Question: I read some online articles and they say that tag represent the browser window, so is equals to the browser window size. If the size is greater than the size, then the scrollbar will show up. So it is the element that controls to display the scrollbar or not.
It's like in this picture:

You may think of it like:
'''
html { overflow: auto; }
'''
So if want to hide the scroll bar on purpose, I would do:
'''
// myCSS.css
html { overflow: hidden;// override default }
'''
If I want to scroll to a position of the body:
'''
var position = 500;
$('html').animate({scrollTop: position}, 1000);
'''
This sounds all promising. But I used FireBug to check the height of the tag, they are always greater or equal than the size of . (Assuming a default webpage with no css, and contents in body exceed window size) The tag size is not really the size of the browser window, and it is more of the size of element.
So where does the scrollbar really come from? How does the scrollbar really work?
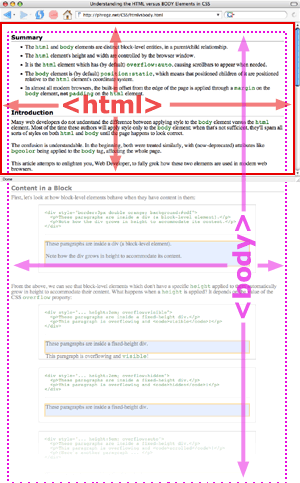
Answer: > I read some online articles and they say that html tag represent the
browser window, so html is equals to the browser window size. If the
body size is greater than the html size, then the scrollbar will show
up. So it is the html element that controls to display the scrollbar
or not.
That's very wrong indeed.1
What the <URL> says is
> When the viewport is smaller than the area of the canvas on which the
document is rendered, the user agent should offer a scrolling
mechanism.
Yet that doesn't seem quite correct either, since a scroll is not generally provided to move the viewport over areas of the canvas that have a negative x or negative y value, even if content is painted there.
The best I can establish is that the scroll bars are made available to move the viewport over the areas of the canvas which have a rendered box for 0 or positive x and y co-ordinates.
Whatever, neither the size of the html element box, nor the body element box are special. They are just rendered boxes on the canvas, the same as other elements. Other elements may be rendered outside those boxes, because of overflow or absolute positioning and the scroll mechanism will take the full size of those elements into account.
An example and diagram may help understanding. Consider this example:
'''
<!DOCTYPE html>
<html>
<head>
<title>Scroll limits</title>
<style>
html { padding:20px; border:1px green solid; height:80px; }
body { margin:0; border:1px black solid; height:150px; }
#div1 { position:absolute; top:-50px; height:65px; left:-50px;
width: 65px; background-color:blue; }
#div2 { position:absolute; top:200px; height:65px; left: 110%;
width: 65px; background-color:yellow; }
</style>
</head>
<body>
body
<div id="div1">div 1</div>
<div id="div2">div 2</div>
</body>
</html>
'''
<URL>
results in this:

---
<URL>